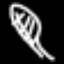
Label: leaf